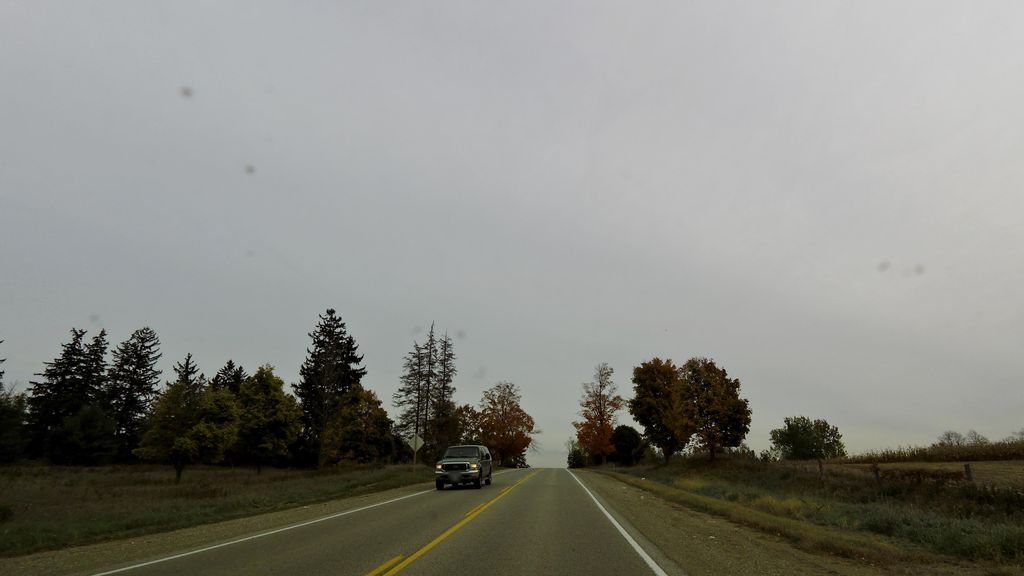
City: kitchener-waterloo